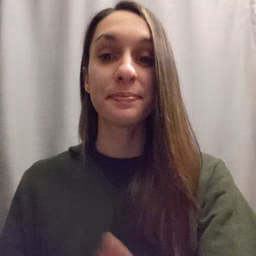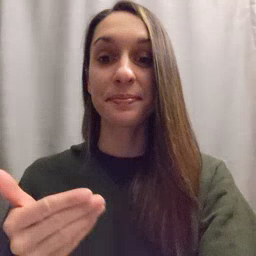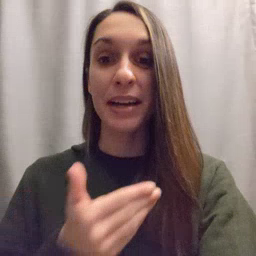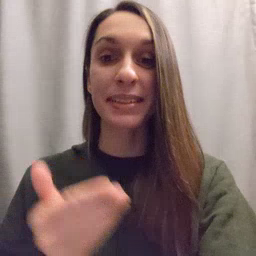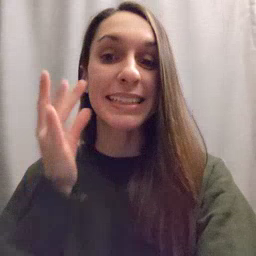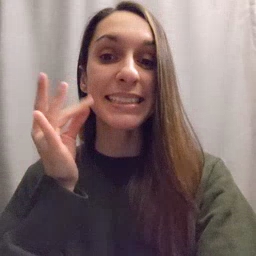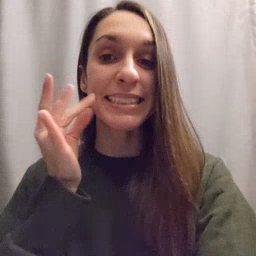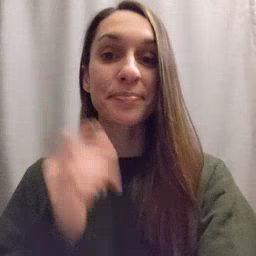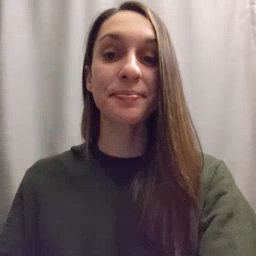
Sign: kitty